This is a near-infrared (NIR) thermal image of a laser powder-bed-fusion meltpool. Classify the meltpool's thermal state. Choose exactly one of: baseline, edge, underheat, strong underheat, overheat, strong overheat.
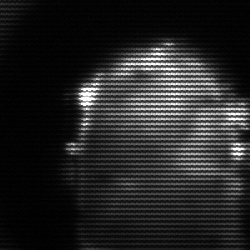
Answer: baseline